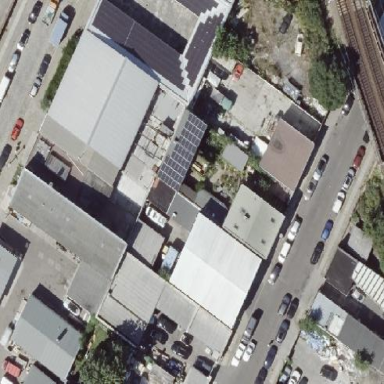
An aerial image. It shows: Industrial building with gabled roof.